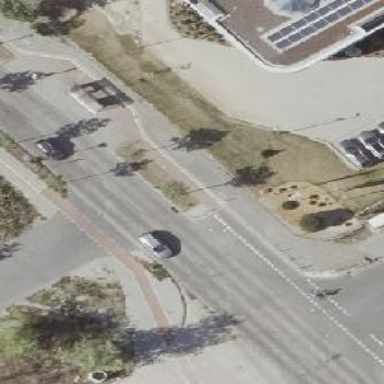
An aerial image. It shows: Secondary road with concrete surface. The road has separate sidewalks on both sides and lane markings.